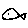
Label: fish